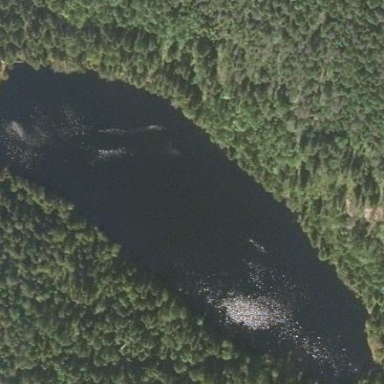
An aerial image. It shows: Beautiful lake surrounded by nature.